Question: I'm developing the MVC application and don't know how to pass values of textfields in View to Controller, when a user press the button. ActionListener of this button is placed in Controller:
'''
private class NewTaskListener implements ActionListener {
@Override
public void actionPerformed(ActionEvent e) {
/* here I need to get values of textfields in View
and pass them to AddNewTaskForUser
*/
model.AddNewTaskForUser(userName, newTask);
}
}
'''
Listener is added to button in such way:
'''
this.view.AddNewTaskListanaer(new NewTaskListener());
'''
'''
public void AddNewTaskListanaer(ActionListener actionListener)
{
btnSetupTask.addActionListener(actionListener);
}
'''

Thanks!
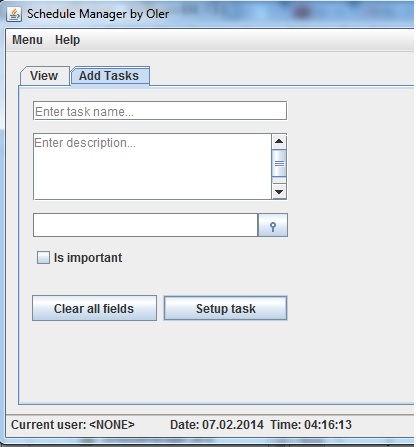
Answer: Your view should have public methods:
'''
public String getTaskName() {
return taskName.getText();
}
public String getDescription() {
return description.getText();
}
// And so on and so on...
'''
Now in your controller you can get the desired text field data from the view. So now in your action listener you can do:
'''
private class NewTaskListener implements ActionListener {
@Override
public void actionPerformed(ActionEvent e) {
String userName = view.getUsername();
String newTask = view.getTaskName();
model.AddNewTaskForUser(userName, newTask);
}
}
'''
This is assuming the action listener class is declared within the controller so it has access to the controllers properties.
Also, methods should not start with a capital letter. They should be in the format 'lowerCamelCase'.
Example:
'addActionListener' and 'actionPerformed'.